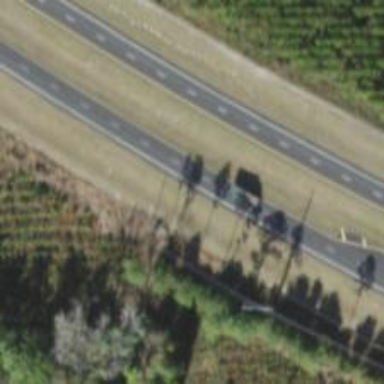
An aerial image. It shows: Asphalt trunk highway.